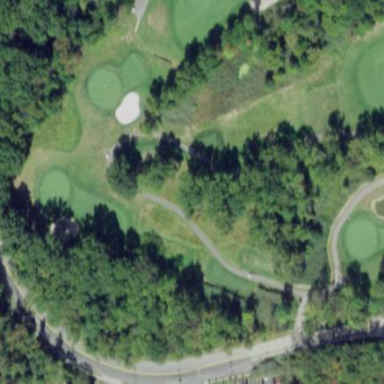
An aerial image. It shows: Area of rough grass used for golf.